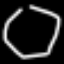
Label: octagon